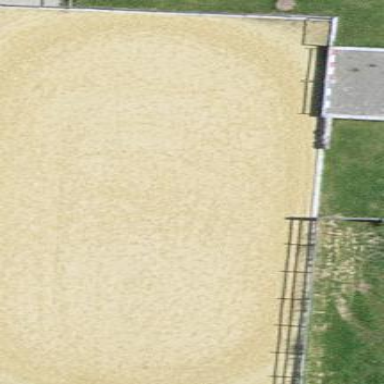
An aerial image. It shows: Equestrian pitch for leisure land use.